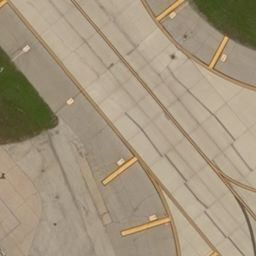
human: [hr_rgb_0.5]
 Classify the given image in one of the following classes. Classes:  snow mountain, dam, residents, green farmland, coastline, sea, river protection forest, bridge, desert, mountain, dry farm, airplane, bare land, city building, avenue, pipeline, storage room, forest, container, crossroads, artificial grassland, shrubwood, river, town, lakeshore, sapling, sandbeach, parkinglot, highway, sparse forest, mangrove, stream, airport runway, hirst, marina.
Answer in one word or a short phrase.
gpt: airport runway